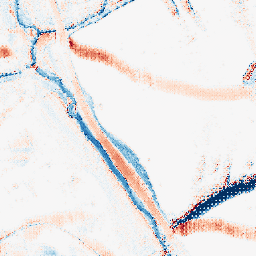
Category: morphological
Decomposition family: morphological_rect
Decomposition parameters: operation: average
width: 10
height: 20
Upsampling method: regularized
Upsampling parameters: scale: 2
lambda_reg: 0.1
Upsampling scale: 2